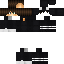
A male human skin with dark skin, wearing brown long hair dressed in a black hoodie and black pants, featuring a closed mouth.